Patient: sex M, age 69
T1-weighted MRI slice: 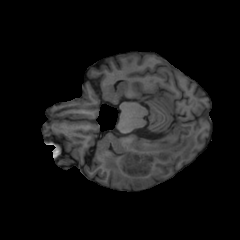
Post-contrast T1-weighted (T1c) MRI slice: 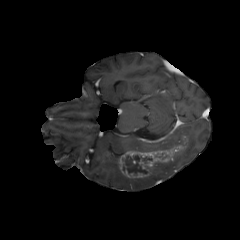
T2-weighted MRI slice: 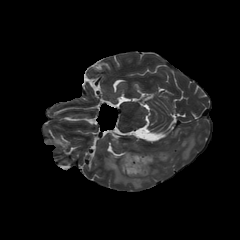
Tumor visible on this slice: yes
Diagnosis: Glioblastoma, IDH-wildtype
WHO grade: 4